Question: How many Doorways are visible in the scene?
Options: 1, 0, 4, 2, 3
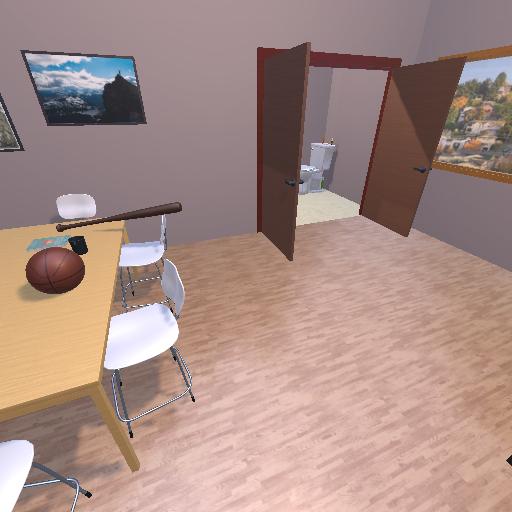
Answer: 1